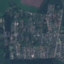
Label: Residential